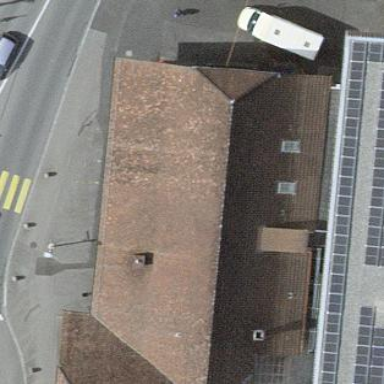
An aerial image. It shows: Restaurant in building.